Question: [when we gives input 3 the expected answer is 6 but actual answer I getting is 1

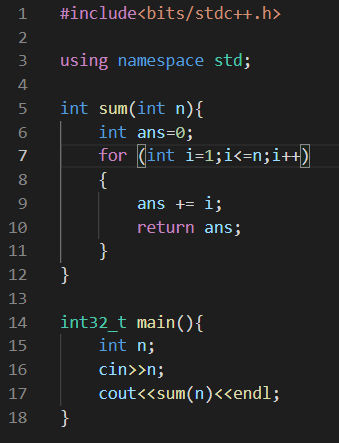
Answer: The 'return' statement is reached without control, so in the first loop step the function will return '1'.
The first step of the loop 'i=1', so 'ans +=i' is '1'.
You need to let the 'for' loop complete and then return the 'ans'.
'''
#include <bits/stdc++.h>
using namespace std;
int sum(int n)
{
int ans=0;
for(int i=1; i<n; i++){
ans += i;
}
return ans;
// ^^^^^^^^^^
}
int32_t main(){
int n;
cin >> n;
cout << sum(n) << endl;
}
'''